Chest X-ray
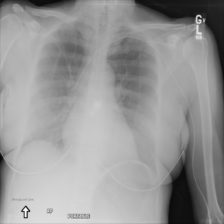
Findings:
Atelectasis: negative
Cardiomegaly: negative
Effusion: negative
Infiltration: negative
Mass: negative
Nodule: negative
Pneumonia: negative
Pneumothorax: negative
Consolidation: negative
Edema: negative
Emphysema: negative
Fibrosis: negative
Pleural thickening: negative
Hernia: negative